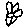
Label: flower